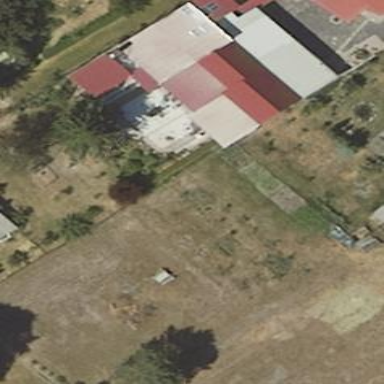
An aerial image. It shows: Shed.